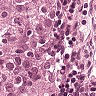
Metastatic tissue present: yes